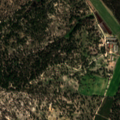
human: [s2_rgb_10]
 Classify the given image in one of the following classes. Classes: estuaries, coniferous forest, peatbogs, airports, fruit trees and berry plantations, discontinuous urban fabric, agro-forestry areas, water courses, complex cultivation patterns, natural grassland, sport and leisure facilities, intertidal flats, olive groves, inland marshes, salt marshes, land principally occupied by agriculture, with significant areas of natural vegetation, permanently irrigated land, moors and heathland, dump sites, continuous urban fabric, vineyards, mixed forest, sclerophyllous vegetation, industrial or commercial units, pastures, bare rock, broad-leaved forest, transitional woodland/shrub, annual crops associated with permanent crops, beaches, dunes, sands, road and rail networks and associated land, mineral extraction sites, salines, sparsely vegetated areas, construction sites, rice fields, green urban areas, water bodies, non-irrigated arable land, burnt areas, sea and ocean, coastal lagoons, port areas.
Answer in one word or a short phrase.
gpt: permanently irrigated land, agro-forestry areas, broad-leaved forest, mixed forest